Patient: sex M, age 66
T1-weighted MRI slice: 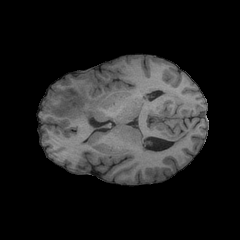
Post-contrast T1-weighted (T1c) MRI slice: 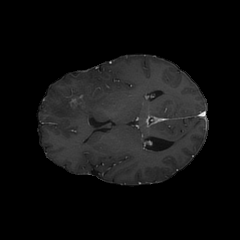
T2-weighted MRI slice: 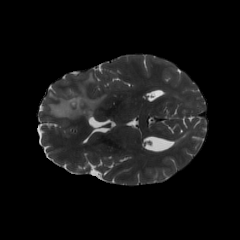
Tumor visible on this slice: yes
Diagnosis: Glioblastoma, IDH-wildtype
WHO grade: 4